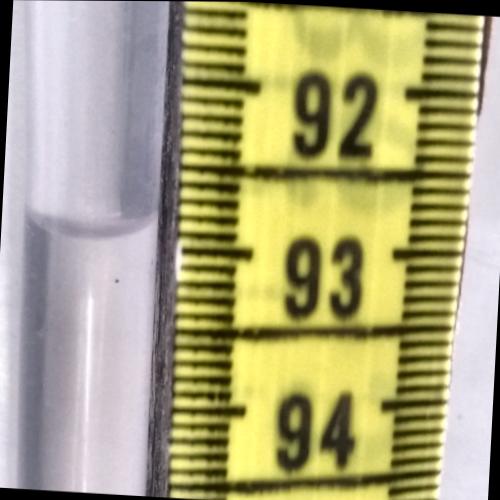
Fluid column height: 92.9 cm